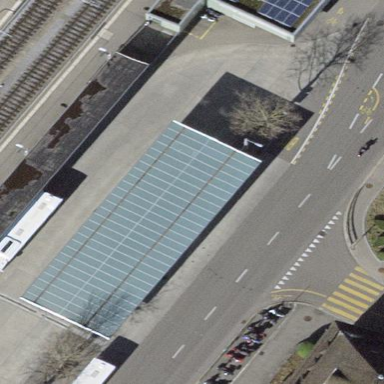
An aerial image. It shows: Platform for public transport and road usage.